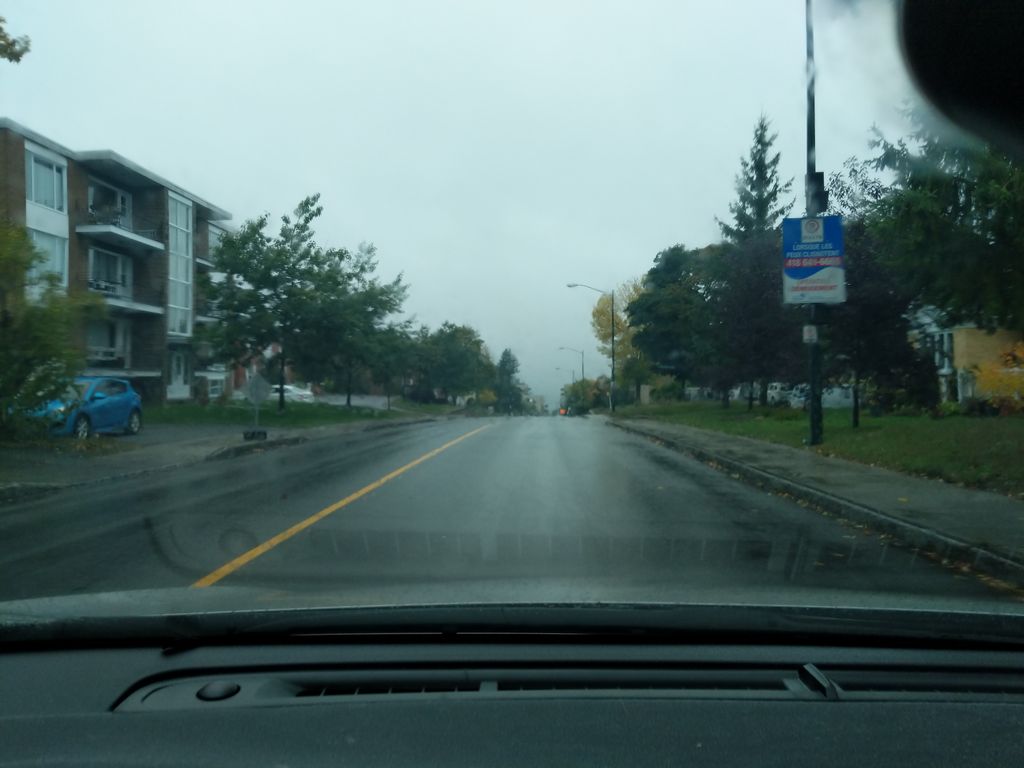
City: quebec_city